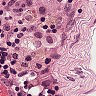
Metastatic tissue present: yes